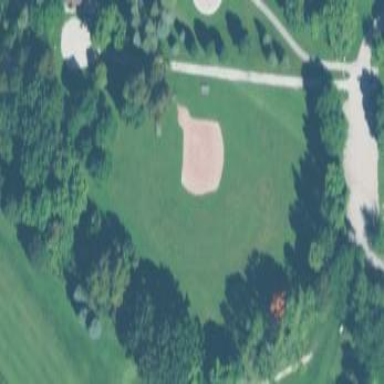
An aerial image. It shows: Baseball pitch for leisure and sports activities.